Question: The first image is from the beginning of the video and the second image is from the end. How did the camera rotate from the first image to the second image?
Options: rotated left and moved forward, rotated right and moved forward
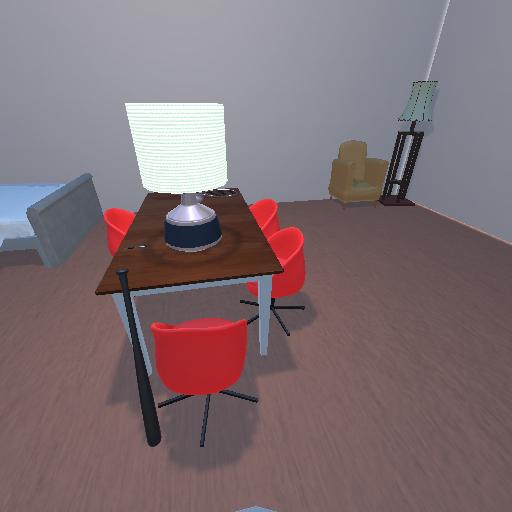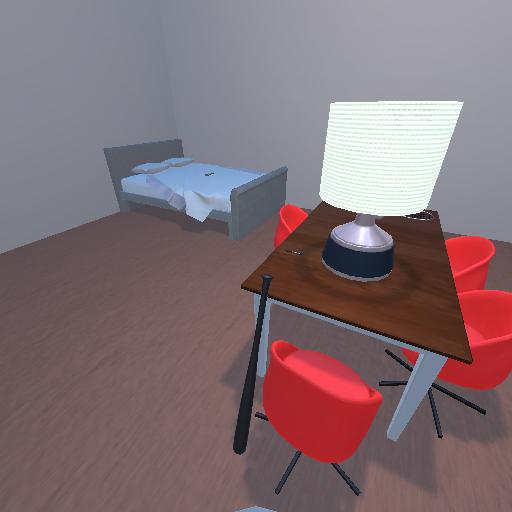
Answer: rotated left and moved forward